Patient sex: M
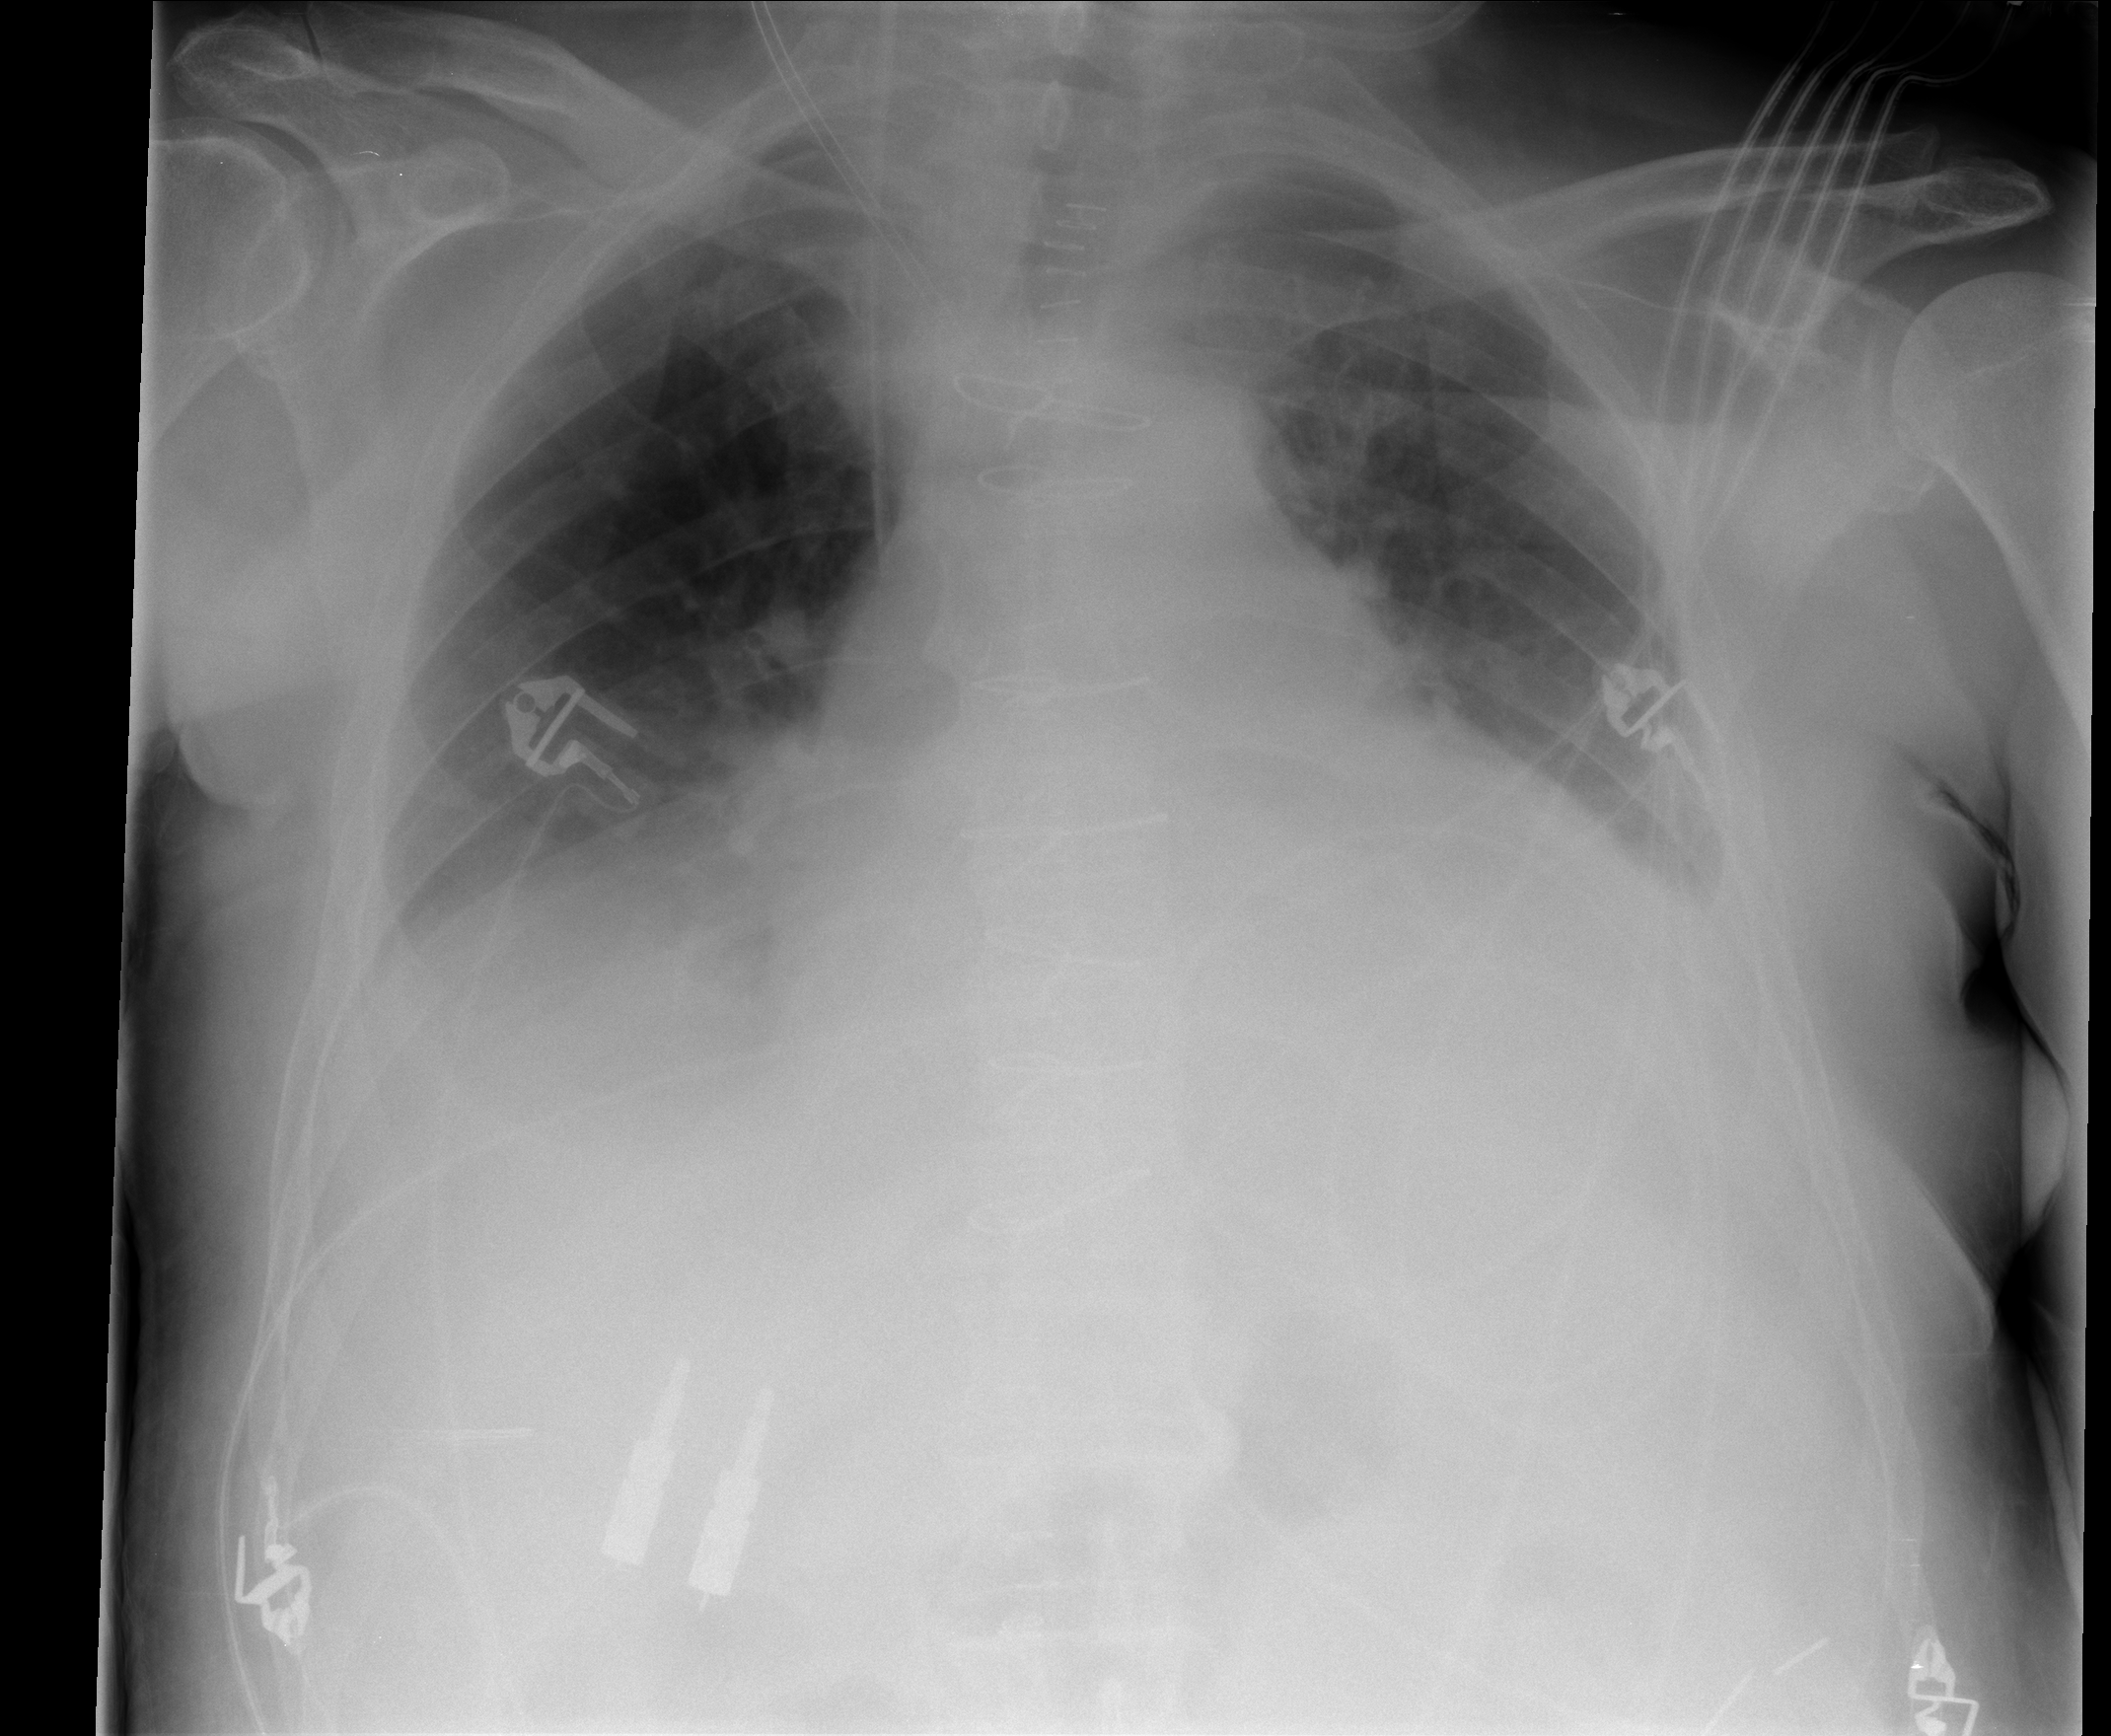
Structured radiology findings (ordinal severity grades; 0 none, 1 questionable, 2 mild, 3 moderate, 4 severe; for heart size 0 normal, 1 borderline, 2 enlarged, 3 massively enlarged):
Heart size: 2
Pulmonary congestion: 0
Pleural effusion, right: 3
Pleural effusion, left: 2
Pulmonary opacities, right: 0
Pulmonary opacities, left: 0
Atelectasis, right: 2
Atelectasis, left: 2